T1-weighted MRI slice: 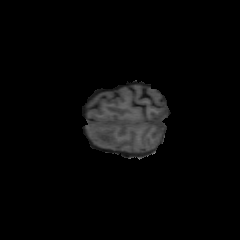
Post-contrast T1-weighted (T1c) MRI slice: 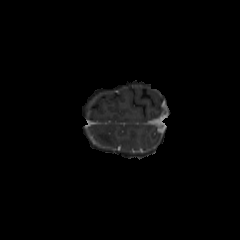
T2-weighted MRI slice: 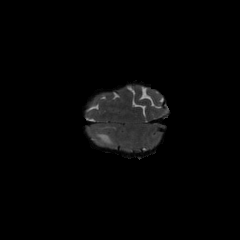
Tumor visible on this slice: yes